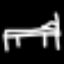
Label: bed